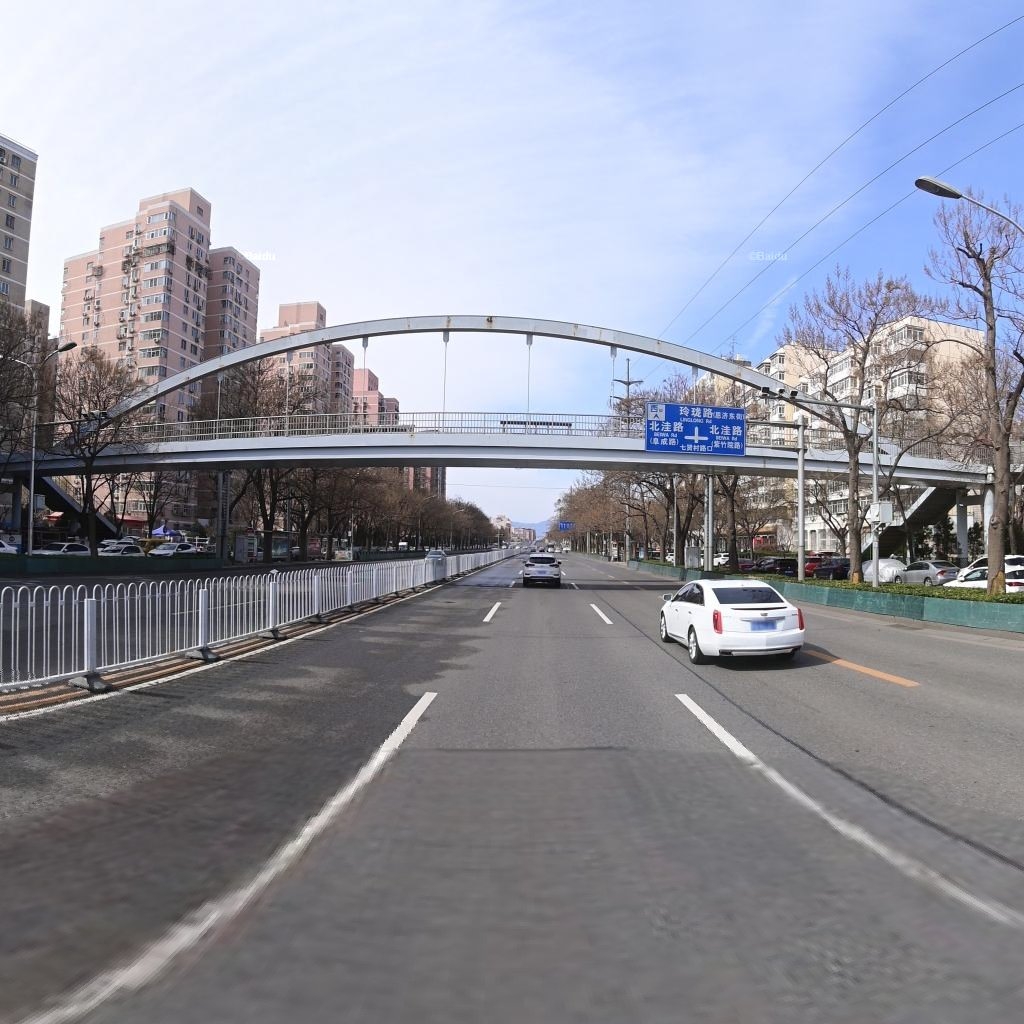
Region: Haidian
Road damage annotations: longitudinal patch